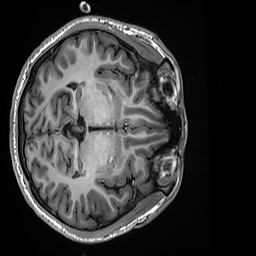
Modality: T1w
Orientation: axial
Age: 21
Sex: male
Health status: healthy
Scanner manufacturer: siemens
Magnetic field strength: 3 T
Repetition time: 2.5 s
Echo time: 0.00299 s